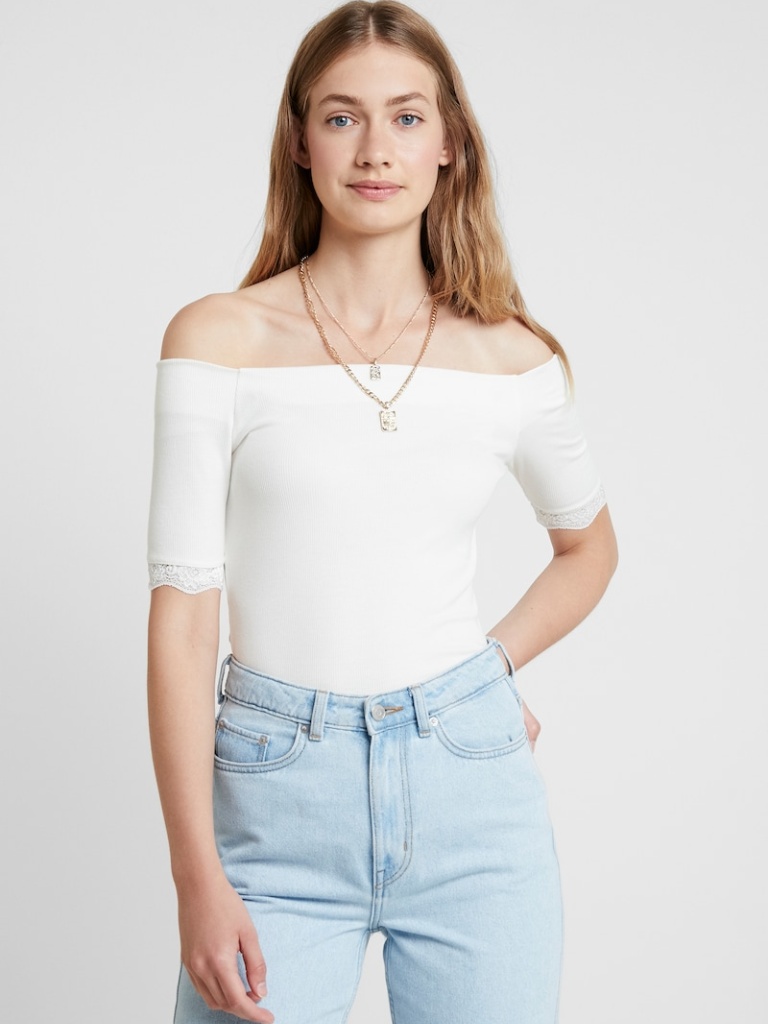
knit tight sleeveless hip length Fully Tucked in off-shoulder blouse